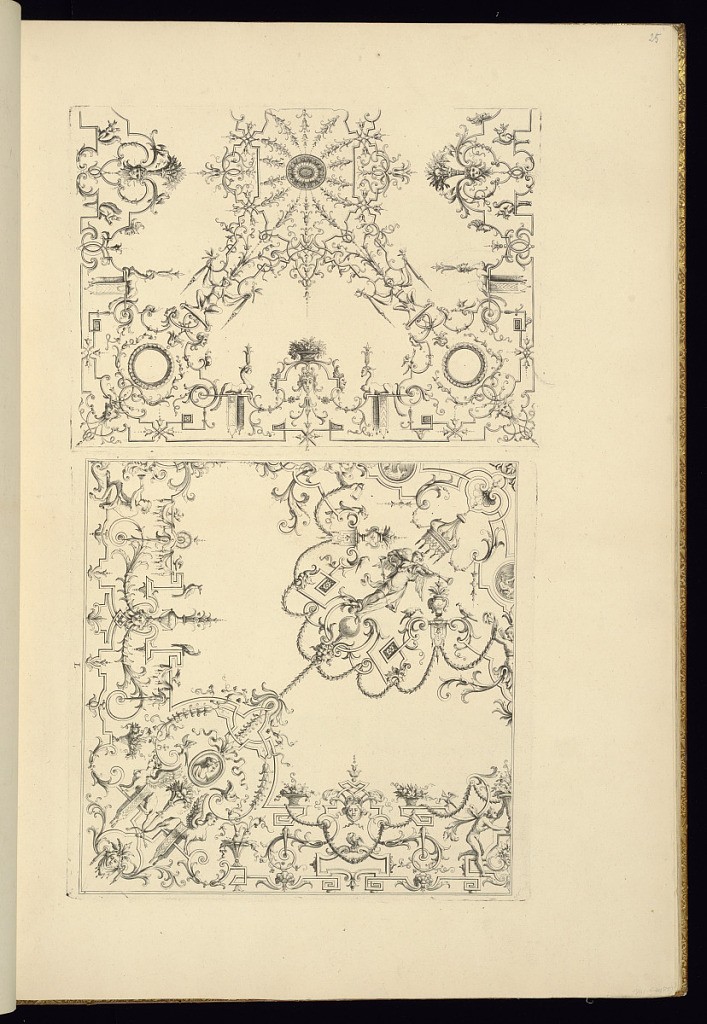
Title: Panel Designs of Grotesque Ornamentation
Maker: Jean Berain, the elder, French, 1640-1711
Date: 1711
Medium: Engraving on laid paper
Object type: Bound print
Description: Two plates of grotesque panel designs. The upper plate features strapwork and scrolls, as well as masks, small animals like squirrels and snails, masks, and sphinxes. The lower plate has figures, such as sphinxes, angels, satyrs, as well as baldachins, birds, and masks. Neither plate is signed, but the letter "L" is printed at the bottom of the upper plate.